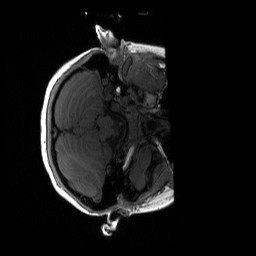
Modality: T1w
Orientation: axial
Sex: female
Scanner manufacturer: siemens
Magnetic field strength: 3 T
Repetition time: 1.9 s
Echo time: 0.00243 s